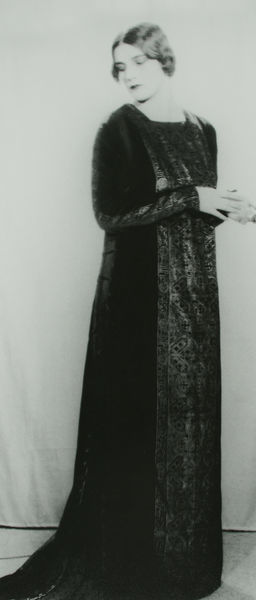
Titel: Catherine Hawley (Tänzerin) in einem Kleid von Mariano Fortuny
Künstler: Man Ray
Standort: viele Standorte
Institution: viele Standorte
Schlagwörter: körper, schatten, weiß, ausschnitt, brust, frau, frisur, grau, haar, kleid, licht, mund, schwarz, blick, dame, mode, wand, arme, augen, gesicht, halten, lang, trauer, hände, porträt, boden, pose, scheitel, schleppe, taille, wellen, modern, jugendstil, glanz, dekor, ornamente, robe, model, abendkleid, foto, fotografie, photographie, photo, ganzfigur, bildnid, ganzkörperporträt, fotographie, prträt, wittgenstein